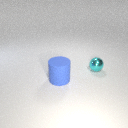
large blue rubber cylinder to the left of small cyan metal sphere